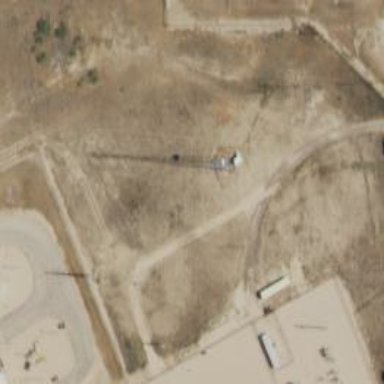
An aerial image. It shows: Communication mast tower.